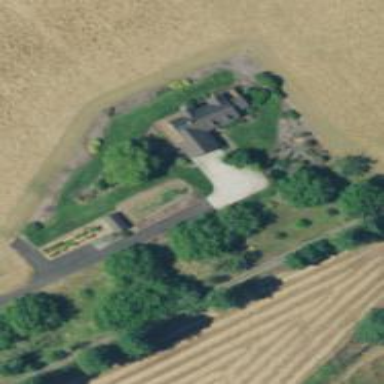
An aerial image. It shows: Driveway.